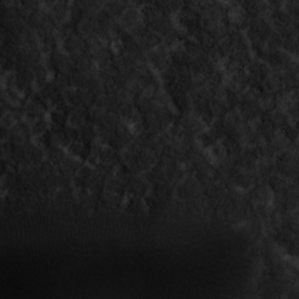
Label: non_frost